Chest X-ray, PA view. Patient: 53 years old, sex M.
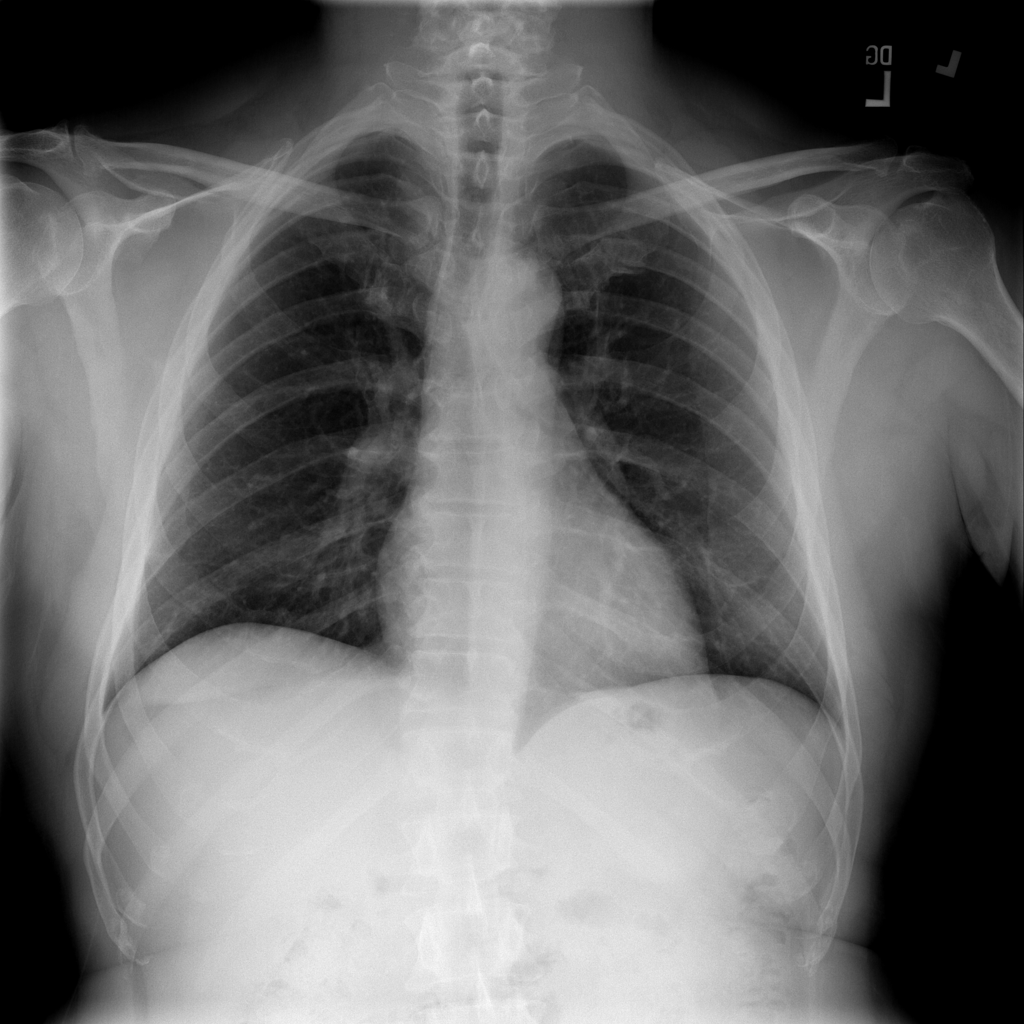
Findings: No Finding